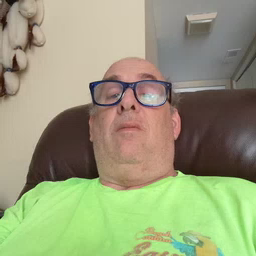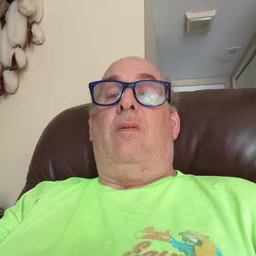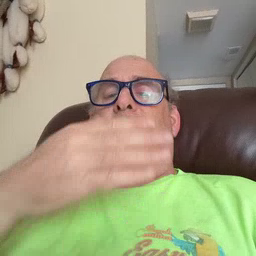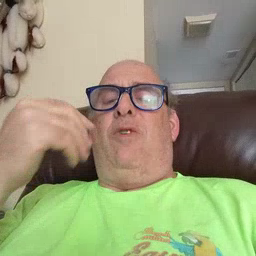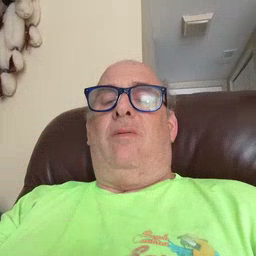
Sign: better